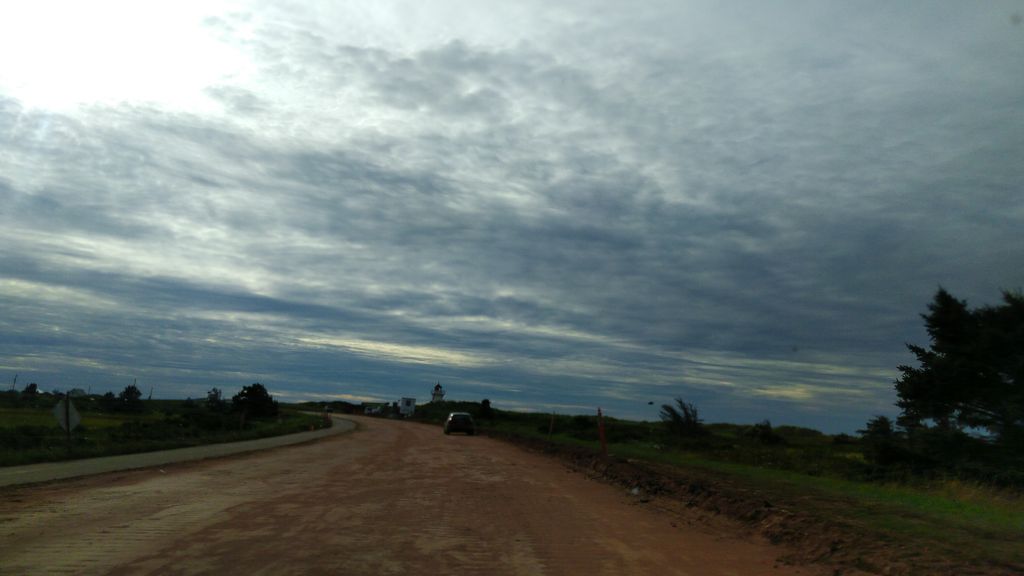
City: charlottetown